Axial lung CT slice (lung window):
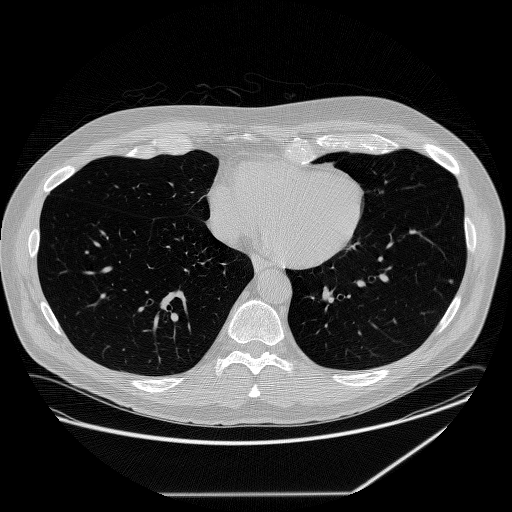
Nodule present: no